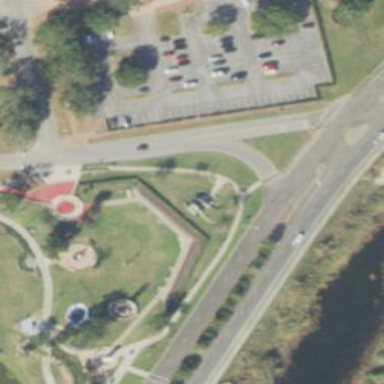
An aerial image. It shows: Historical war memorial.